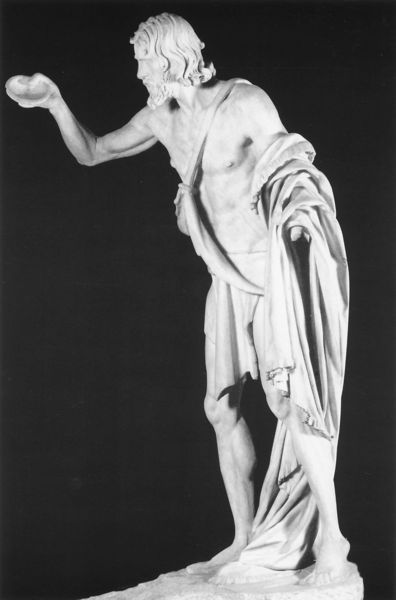
Titel: Die Taufe Christi
Künstler: Francesco Mochi
Institution: Rom, Museo di Roma
Schlagwörter: akt, mann, nackt, umhang, brust, haar, marmor, nase, weiss, tuch, bart, arm, johannes, mensch, schale, sockel, stehen, täufer, figur, haare, stehend, locken, skulptur, statue, beine, faltenwurf, foto, antike, schwarzweiß, kunst, muschel, spielbein, standbein, mager, zeigend